Question: I am at initial stage in creating Macros. I know how to validate one column at a time, but not sure about validating a column reference to other column in the same row. Hope someone will help me with this!
Scenario: validate 2 columns in a spreadsheet (debit and credit columns).
Condition: For every filled row, I should have one of the two column values as "0",
highlight both the columns if non of the column value is "0".

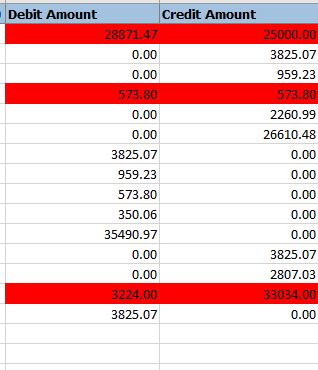
Answer: Don't use VBA, use the built-in Conditional Formatting.
Assuming those columns are A and B, let's say 'A2:A10' and the Credit is 'B2:B10'.
Go to Conditional Formatting, New Rule.
Select "Use a formula to determine ..." and type in '=AND($A2<>0,$B2<>0,$A2<>"",$B2<>"")'. Then click "Format" and Fill Red.
Then click "Ok", "Ok" and change "Applies to" range to '$A$2:$B$10'.
<URL>